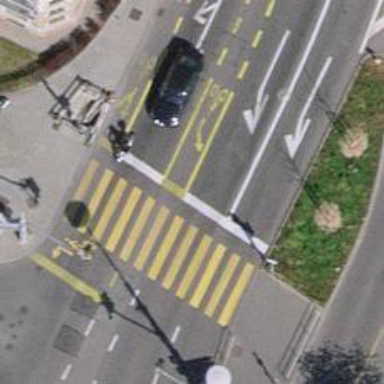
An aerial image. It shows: Road with traffic signals.